Brain MRI, t1w sequence, axial 2D slice.
Patient: age 28, sex M, weight 95 kg, height 1.95 m
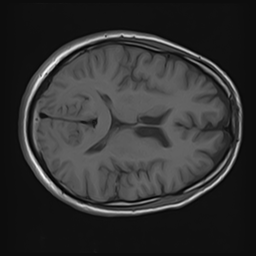